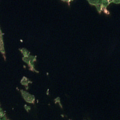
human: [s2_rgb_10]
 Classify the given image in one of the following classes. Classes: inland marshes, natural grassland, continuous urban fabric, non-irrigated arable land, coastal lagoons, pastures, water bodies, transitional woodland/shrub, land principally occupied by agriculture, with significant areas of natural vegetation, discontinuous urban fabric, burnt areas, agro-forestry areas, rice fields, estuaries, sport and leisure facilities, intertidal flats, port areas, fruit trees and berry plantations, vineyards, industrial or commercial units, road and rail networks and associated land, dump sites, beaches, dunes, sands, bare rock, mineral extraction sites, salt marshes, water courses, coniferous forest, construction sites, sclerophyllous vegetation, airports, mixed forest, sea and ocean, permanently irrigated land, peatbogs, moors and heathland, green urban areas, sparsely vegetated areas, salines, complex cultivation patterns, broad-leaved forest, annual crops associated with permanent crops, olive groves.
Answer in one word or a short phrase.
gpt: mixed forest, water bodies